Interaction volume radius: 10 \u00c5
Interaction volume height: 40 \u00c5
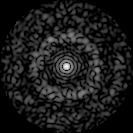
Disorder parameter: 0.8316